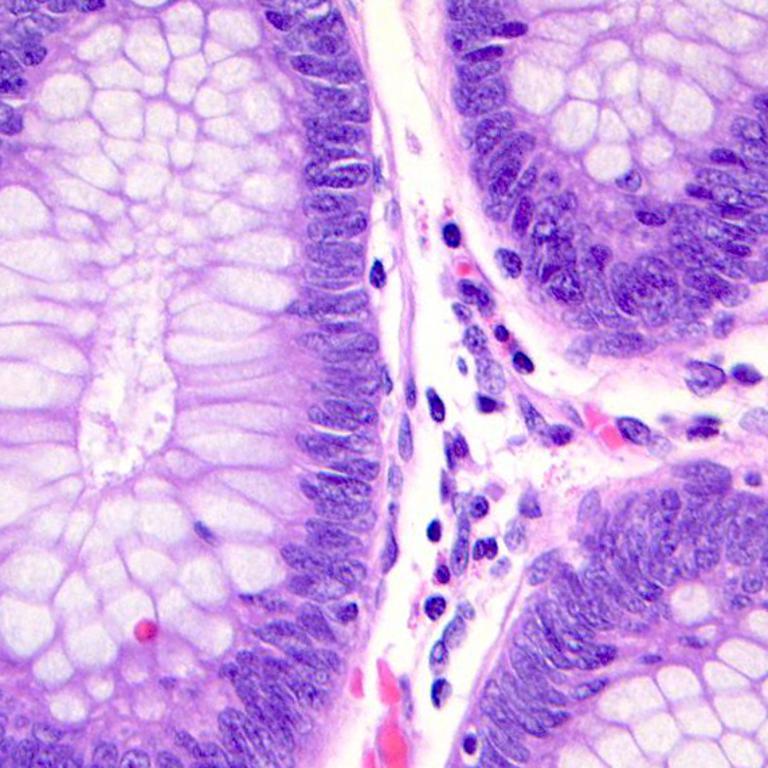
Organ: colon
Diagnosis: benign